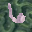
Label: 6